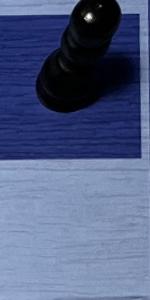
Label: Empty